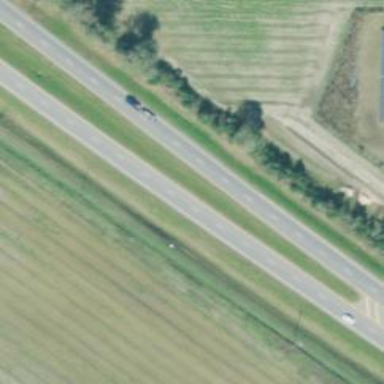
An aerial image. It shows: Trunk expressway with asphalt surface. It is dual carriageway.